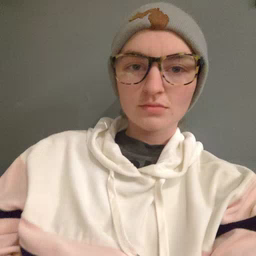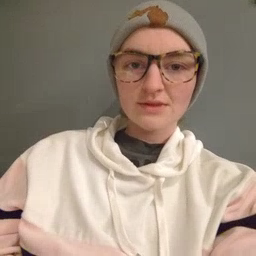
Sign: tooth